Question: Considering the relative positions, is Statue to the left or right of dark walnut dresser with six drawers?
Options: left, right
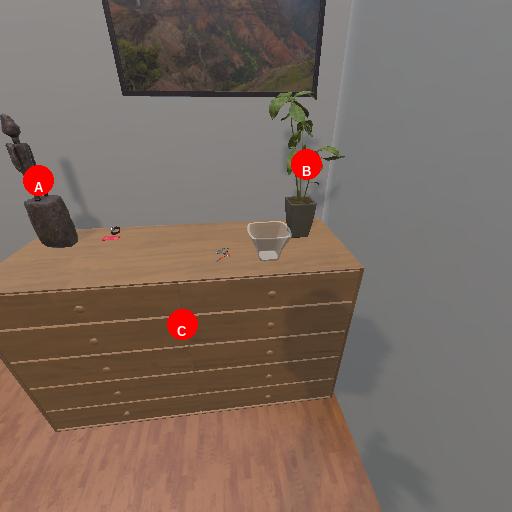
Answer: left